Interaction volume radius: 10 \u00c5
Interaction volume height: 10 \u00c5
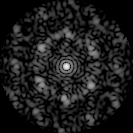
Disorder parameter: 0.6127